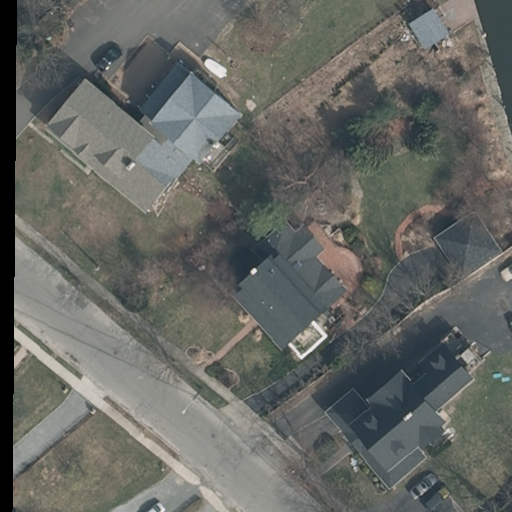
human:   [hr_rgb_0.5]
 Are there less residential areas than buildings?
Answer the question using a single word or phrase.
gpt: yes

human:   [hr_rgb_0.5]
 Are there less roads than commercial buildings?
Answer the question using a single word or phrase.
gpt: no

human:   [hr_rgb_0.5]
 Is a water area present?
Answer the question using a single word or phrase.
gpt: no

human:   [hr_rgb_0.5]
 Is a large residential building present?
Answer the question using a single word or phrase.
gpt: yes

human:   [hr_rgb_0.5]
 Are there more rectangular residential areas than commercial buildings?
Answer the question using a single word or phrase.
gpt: yes

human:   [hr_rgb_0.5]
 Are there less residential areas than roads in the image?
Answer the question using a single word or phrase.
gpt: no

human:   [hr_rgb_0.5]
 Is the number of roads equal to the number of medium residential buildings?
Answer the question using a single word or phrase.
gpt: no

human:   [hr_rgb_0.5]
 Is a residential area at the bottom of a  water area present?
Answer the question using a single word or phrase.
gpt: no

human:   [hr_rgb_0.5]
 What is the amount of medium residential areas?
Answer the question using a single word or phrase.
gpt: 0

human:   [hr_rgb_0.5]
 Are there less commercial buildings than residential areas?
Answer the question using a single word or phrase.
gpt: yes

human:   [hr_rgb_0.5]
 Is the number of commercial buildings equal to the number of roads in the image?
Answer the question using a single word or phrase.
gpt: no

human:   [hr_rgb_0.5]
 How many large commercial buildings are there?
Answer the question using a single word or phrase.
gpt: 0

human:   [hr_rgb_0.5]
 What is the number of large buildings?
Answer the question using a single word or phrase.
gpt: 1

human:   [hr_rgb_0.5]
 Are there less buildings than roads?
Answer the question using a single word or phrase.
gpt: no

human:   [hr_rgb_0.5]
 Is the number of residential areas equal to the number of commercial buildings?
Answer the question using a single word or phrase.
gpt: no

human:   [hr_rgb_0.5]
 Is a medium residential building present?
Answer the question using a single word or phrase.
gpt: yes

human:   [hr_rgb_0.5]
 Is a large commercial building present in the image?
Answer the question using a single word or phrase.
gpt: no

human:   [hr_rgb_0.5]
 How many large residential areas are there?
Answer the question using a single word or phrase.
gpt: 1

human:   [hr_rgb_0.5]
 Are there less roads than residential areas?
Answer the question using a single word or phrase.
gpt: no

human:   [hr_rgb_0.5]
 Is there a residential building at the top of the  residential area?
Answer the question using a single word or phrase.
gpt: no

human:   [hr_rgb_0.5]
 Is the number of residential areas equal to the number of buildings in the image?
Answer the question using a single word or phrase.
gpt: no

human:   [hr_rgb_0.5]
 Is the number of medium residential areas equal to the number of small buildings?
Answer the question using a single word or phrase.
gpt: no

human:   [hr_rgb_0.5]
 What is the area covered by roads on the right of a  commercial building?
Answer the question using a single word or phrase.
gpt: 0m2

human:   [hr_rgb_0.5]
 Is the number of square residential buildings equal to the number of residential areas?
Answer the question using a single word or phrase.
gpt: no

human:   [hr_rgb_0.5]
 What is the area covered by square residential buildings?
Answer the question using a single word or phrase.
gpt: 0m2

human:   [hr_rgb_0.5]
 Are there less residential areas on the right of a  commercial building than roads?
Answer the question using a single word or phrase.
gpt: yes

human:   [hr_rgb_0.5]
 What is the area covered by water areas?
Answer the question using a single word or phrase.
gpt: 0m2

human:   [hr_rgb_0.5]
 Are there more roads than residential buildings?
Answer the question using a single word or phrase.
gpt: no

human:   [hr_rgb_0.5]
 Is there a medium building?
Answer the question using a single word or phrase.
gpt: yes

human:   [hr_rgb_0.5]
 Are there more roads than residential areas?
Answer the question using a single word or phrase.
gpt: no

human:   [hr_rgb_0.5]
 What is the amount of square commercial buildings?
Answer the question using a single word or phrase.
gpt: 0

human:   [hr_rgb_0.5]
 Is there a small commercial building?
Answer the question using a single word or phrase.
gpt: no

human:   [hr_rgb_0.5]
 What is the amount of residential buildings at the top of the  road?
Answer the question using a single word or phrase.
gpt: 3

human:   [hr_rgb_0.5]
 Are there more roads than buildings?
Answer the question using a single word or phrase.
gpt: no

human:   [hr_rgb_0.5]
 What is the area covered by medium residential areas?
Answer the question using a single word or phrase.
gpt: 0m2

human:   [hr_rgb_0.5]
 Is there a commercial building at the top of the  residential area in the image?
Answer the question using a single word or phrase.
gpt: no